CT reconstruction: vmi40
Segmentation target: lesions
Patient: M, age 81
ISS stage: Stage 3
Metal implant: no
Axial slice:
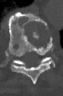
Sagittal slice:
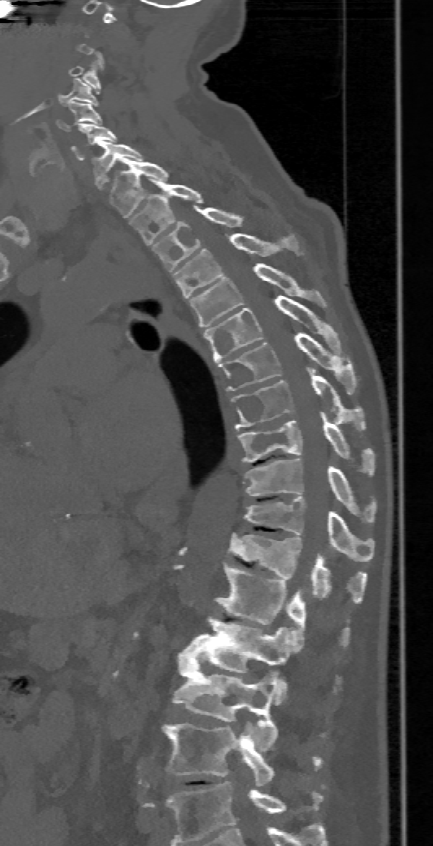